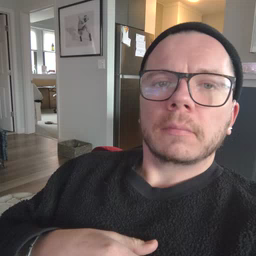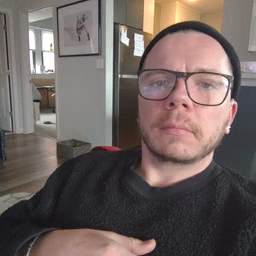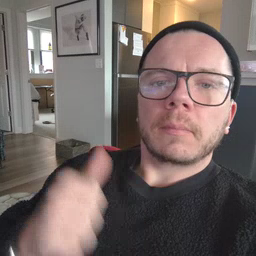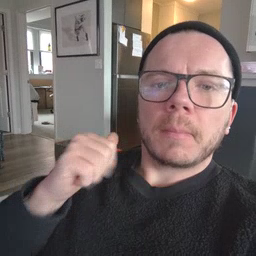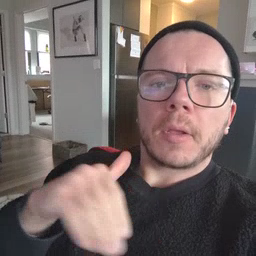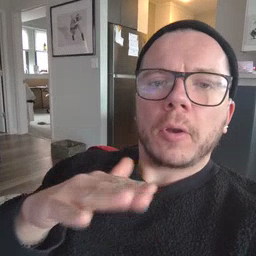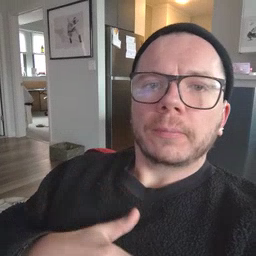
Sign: backyard